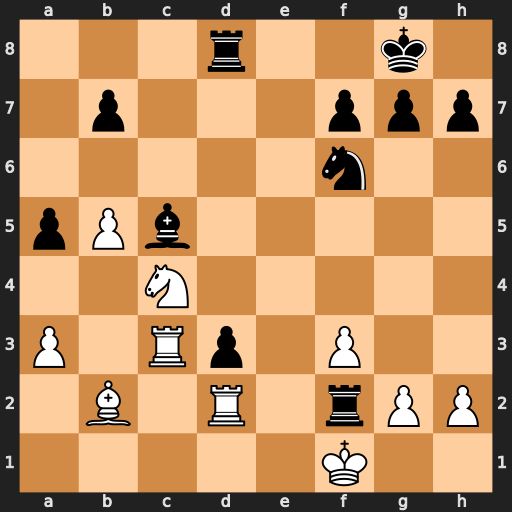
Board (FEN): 3r2k1/1p3ppp/5n2/pPb5/2N5/P1Rp1P2/1B1R1rPP/5K2
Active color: w
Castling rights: -
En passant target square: -
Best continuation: Rxf2 Bxf2 Kxf2